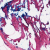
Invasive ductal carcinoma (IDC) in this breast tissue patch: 0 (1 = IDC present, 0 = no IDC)